Question: I'm supposed to check whether the service is 'RUNNING'. I've a problem with 'QProcess' query execution, when it comes to executing the following query: 'SC QUERY "service name" | findstr RUNNING', though this works fine when executed directly in command line in Windows. The code snipet here as follows:
'''
QProcess process;
process.setProcessChannelMode(QProcess::ForwardedChannels);
process.start("SC QUERY "Service_name" | findstr RUNNING", QIODevice::ReadWrite);
// Wait for it to start
if(!process.waitForStarted())
return 0;
QByteArray buffer;
while(process.waitForFinished())
buffer.append(process.readAll());
qDebug() << buffer.data();
'''
Output is:
Can you help me?
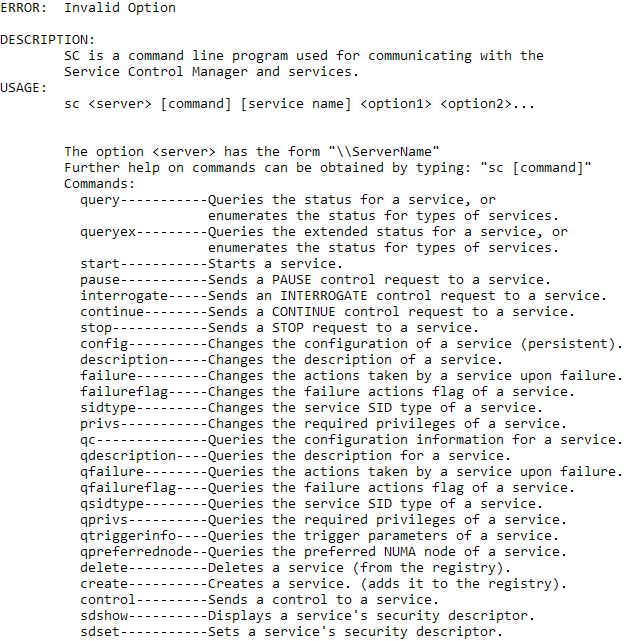
Answer: It is because using these three lines will not give you the expected results:
'''
QProcess process;
process.setProcessChannelMode(QProcess::ForwardedChannels);
process.start("SC QUERY "Service_name" | findstr RUNNING", QIODevice::ReadWrite);
'''
Based on the <URL>, 'QProcess' is supposed to work for pipe'd commands:
> void QProcess::setStandardOutputProcess(QProcess * destination)Pipes the standard output stream of this process to the destination process' standard input.
In other words, the 'command1 | command2' shell command command can be achieved in the following way:
'''
QProcess process1;
QProcess process2;
process1.setStandardOutputProcess(&process2);
process1.start("SC QUERY "Service_name"");
process2.start("findstr RUNNING");
process2.setProcessChannelMode(QProcess::ForwardedChannels);
// Wait for it to start
if(!process1.waitForStarted())
return 0;
bool retval = false;
QByteArray buffer;
while ((retval = process2.waitForFinished()));
buffer.append(process2.readAll());
if (!retval) {
qDebug() << "Process 2 error:" << process2.errorString();
return 1;
}
qDebug() << "Buffer data" << buffer;
'''